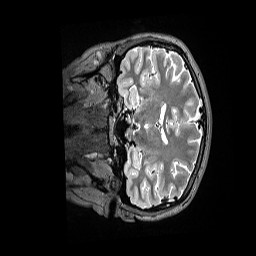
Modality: T2w
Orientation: coronal
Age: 27
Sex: female
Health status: ill
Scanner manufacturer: siemens
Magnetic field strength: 3 T
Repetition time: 3.2 s
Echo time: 0.564 s